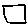
Label: square